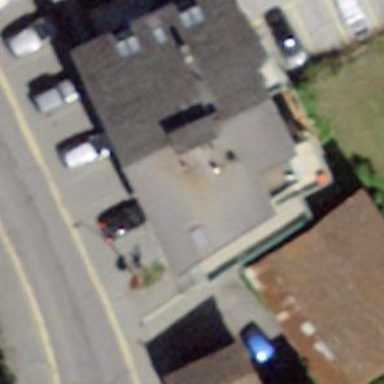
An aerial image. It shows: Post office.